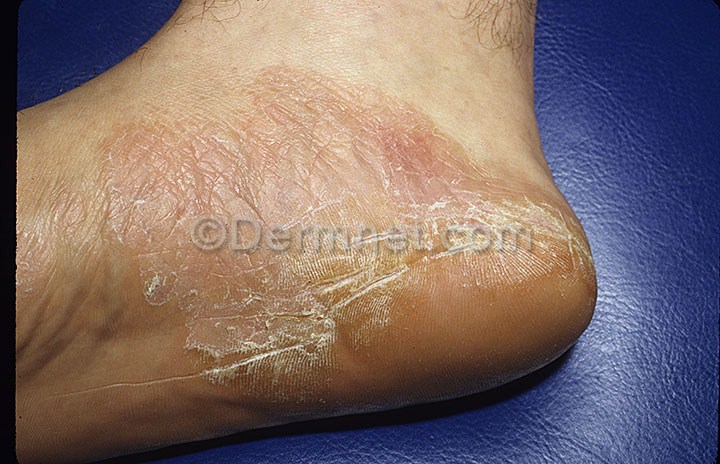
Disease: Psoriasis pictures Lichen Planus and related diseases